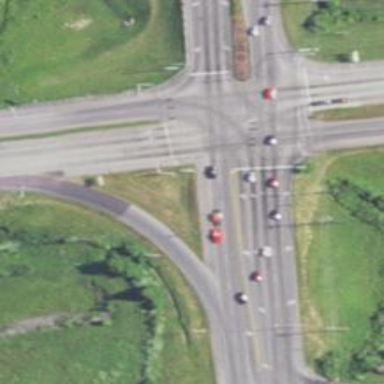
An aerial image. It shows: Trunk highway.